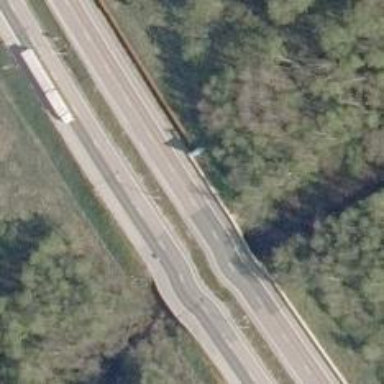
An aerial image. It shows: Motorway bridge with asphalt surface.